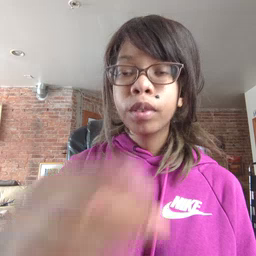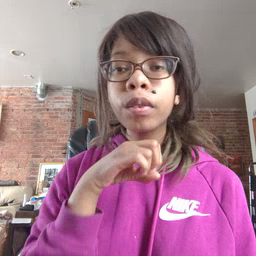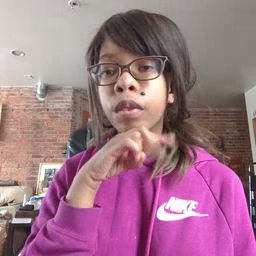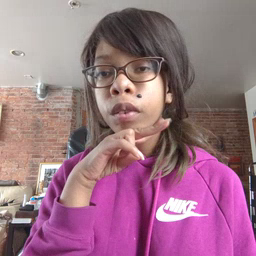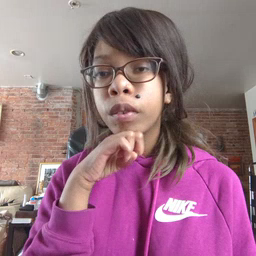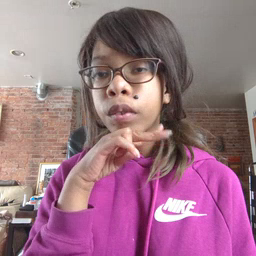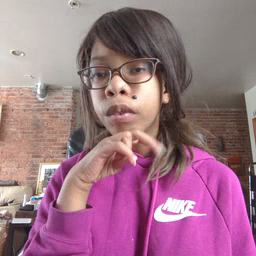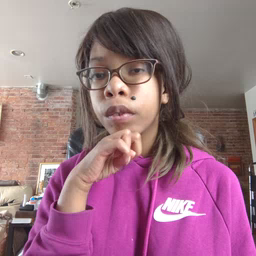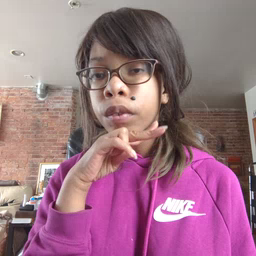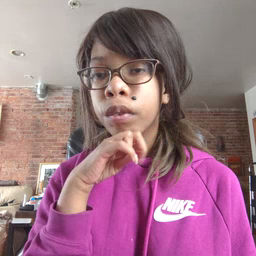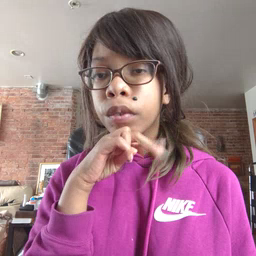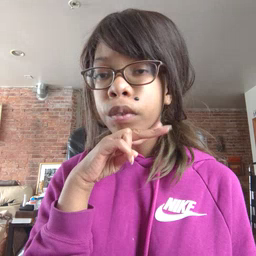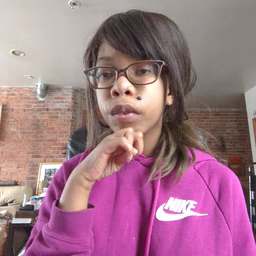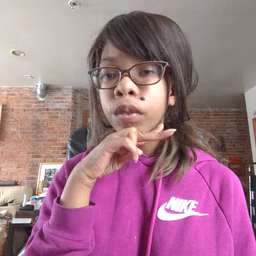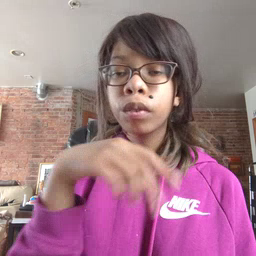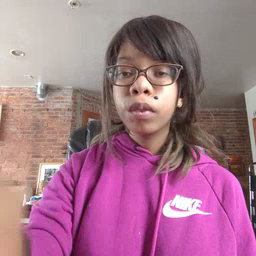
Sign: frog